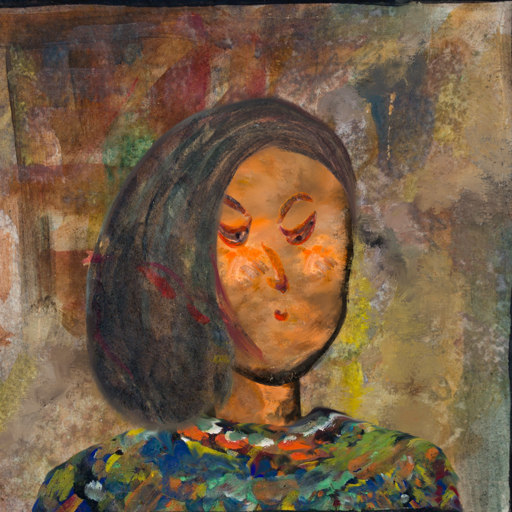
Background: Mosgoul, Head And Neck Side: Gypsy_Queen, Face Side: Hypocrite, Bust: An_Impression, Hair Side: Gypsy_Mother, Head Accessory: Blank, Second Necklace: Blank, Necklace: Blank, Baby: Blank